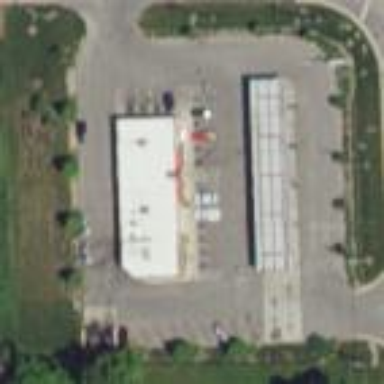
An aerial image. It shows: Fuel facility in commercial area.